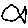
Label: fish